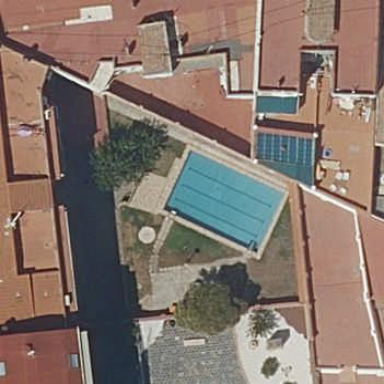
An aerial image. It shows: Swimming pool located in leisure land.